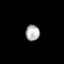
Tissue: prostate
Cell type: B cells
Senescence score: 0.3383
Nuclear area (px): 218
Mean DAPI intensity: 174.679